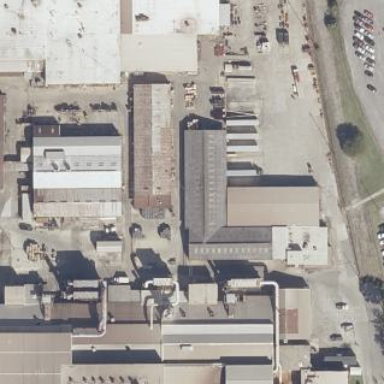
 featuring various works and structures."